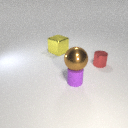
small purple rubber cylinder to the left of small red metal cylinder